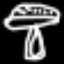
Label: mushroom